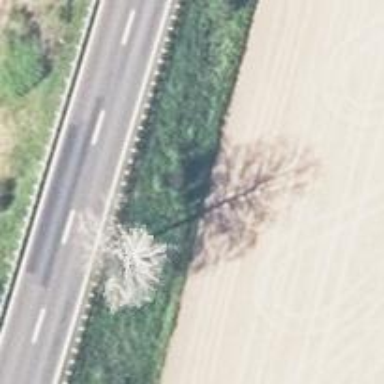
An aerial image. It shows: Deciduous tree with broadleaved leaves.